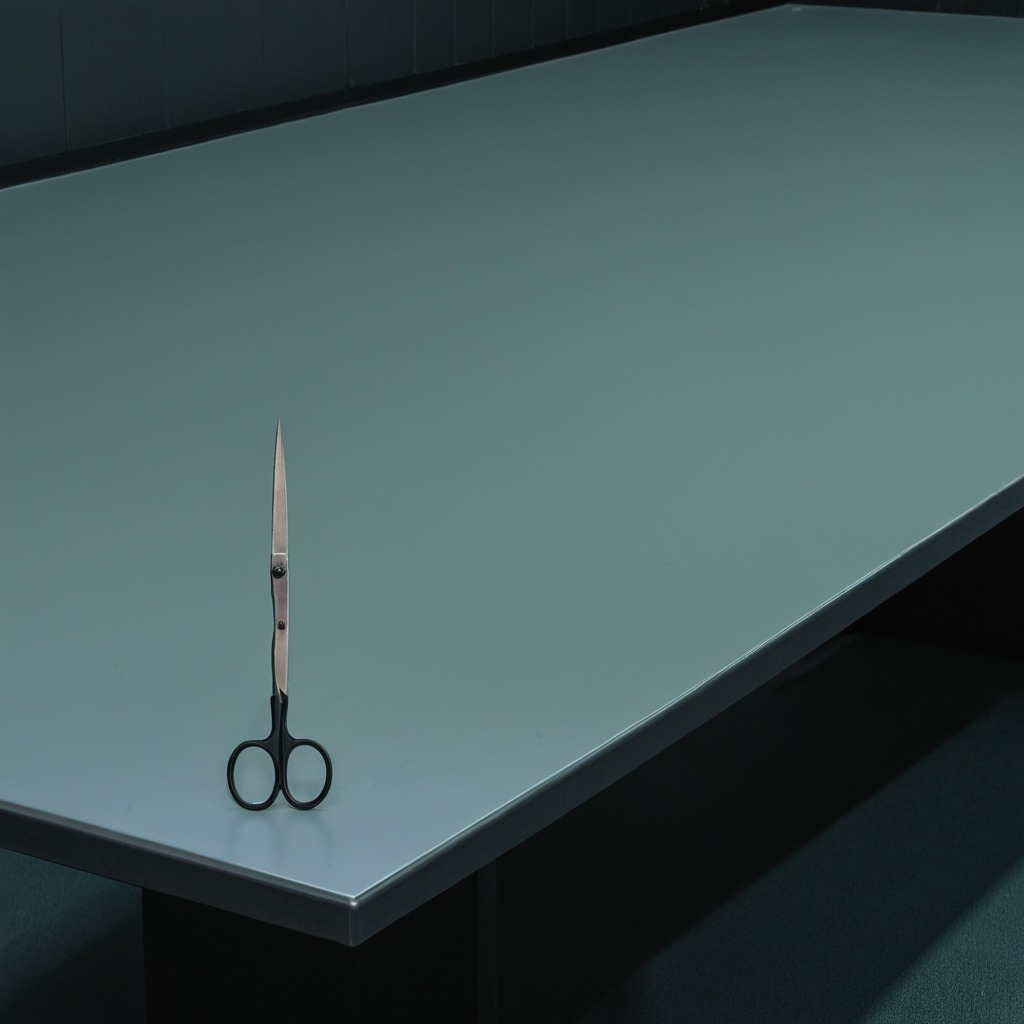
A scissor lying on a table in a railway signal maintenance room lit by harsh overhead fluorescents photorealistic surface textures crisp shadows high dynamic range